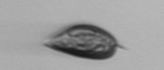
Label: Prorocentrum_triestinum